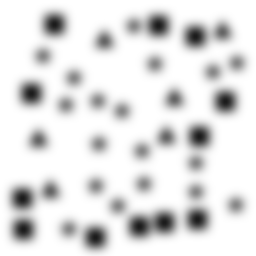
Squares: 12
Triangles: 6
Stars: 18
Total shapes: 36